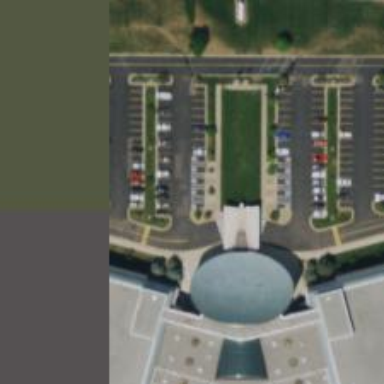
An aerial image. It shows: Parking space is available.